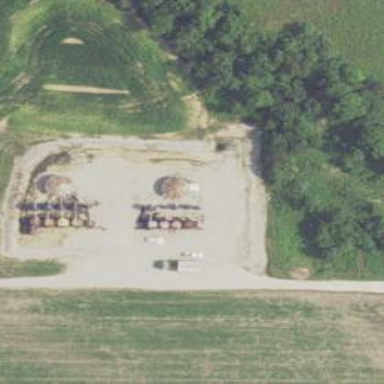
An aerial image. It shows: Storage tank with man-made structure.